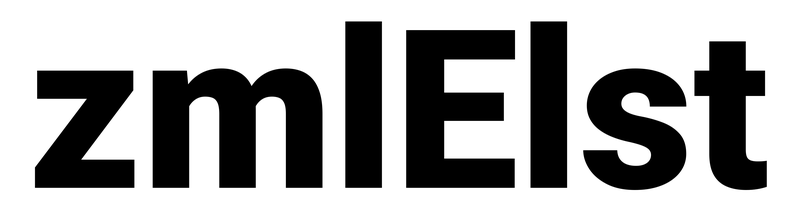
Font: Roboto_Black